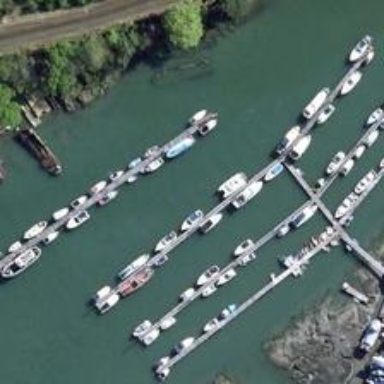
The harbour is surrounded by a lot of houses .